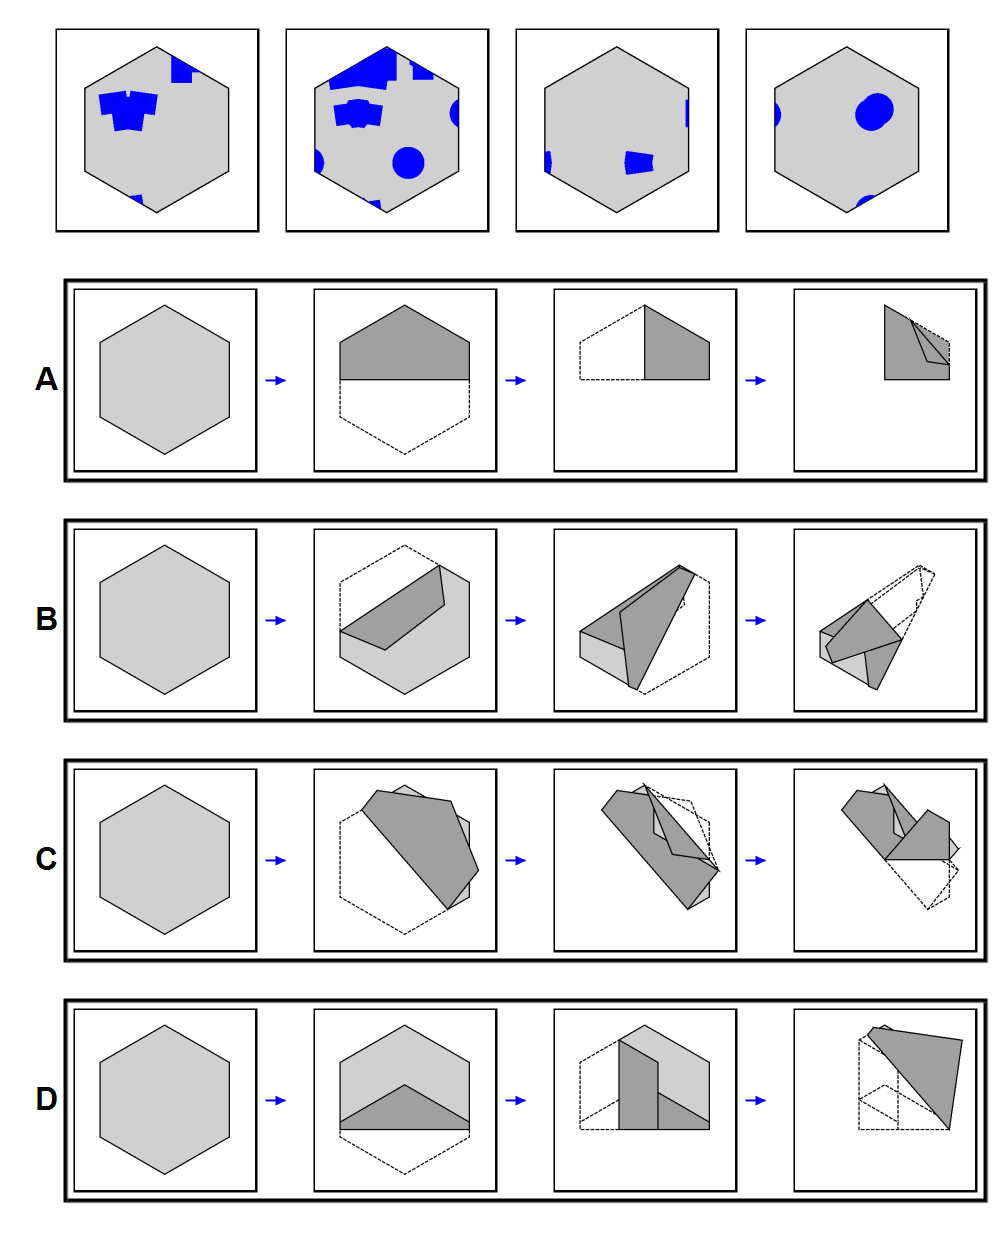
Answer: D